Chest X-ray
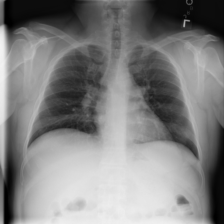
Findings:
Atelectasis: negative
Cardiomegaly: negative
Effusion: negative
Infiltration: negative
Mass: negative
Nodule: negative
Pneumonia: negative
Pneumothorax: negative
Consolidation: negative
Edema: negative
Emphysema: negative
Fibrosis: negative
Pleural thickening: negative
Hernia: negative